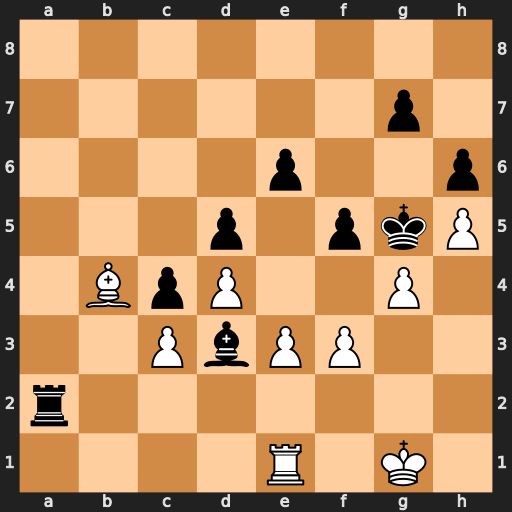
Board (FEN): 8/6p1/4p2p/3p1pkP/1BpP2P1/2PbPP2/r7/4R1K1
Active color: w
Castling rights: -
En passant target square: -
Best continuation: Be7#